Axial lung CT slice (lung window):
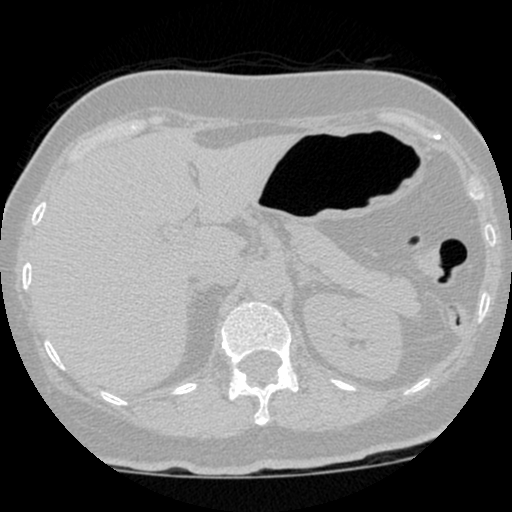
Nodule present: no